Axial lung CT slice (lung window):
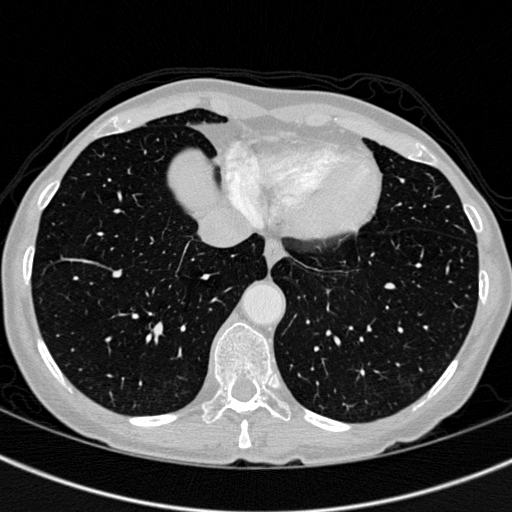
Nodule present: no